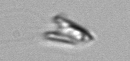
Label: Chrysochromulina_lanceolata